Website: home-depot
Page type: account-selection
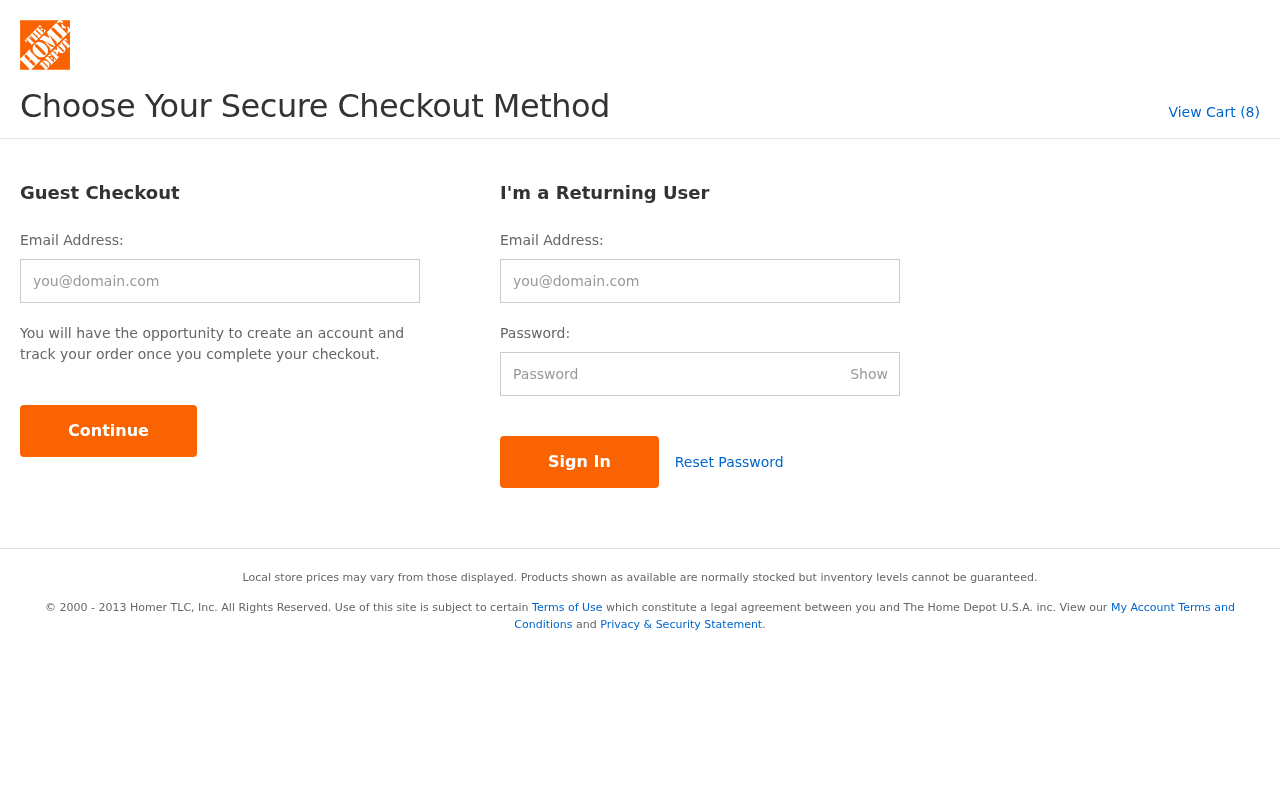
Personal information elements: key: PII_LOGIN_USERNAME
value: jduran895
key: PII_LOGIN_USERNAME2
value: jduran895
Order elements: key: ORDER_NUM_ITEMS
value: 8